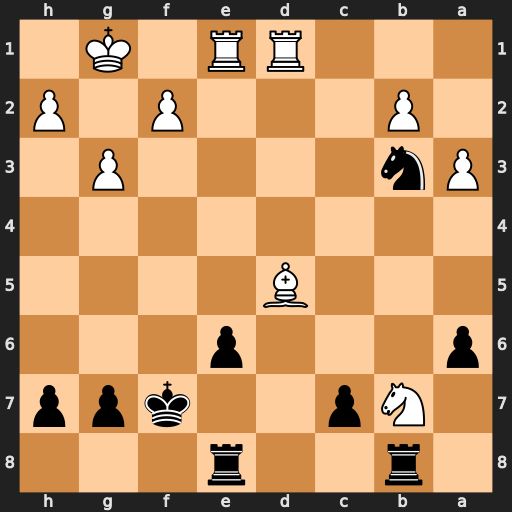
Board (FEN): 1r2r3/1Np2kpp/p3p3/3B4/8/Pn4P1/1P3P1P/3RR1K1
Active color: b
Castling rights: -
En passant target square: -
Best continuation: exd5 Rxe8 Kxe8 Rxd5 Rxb7